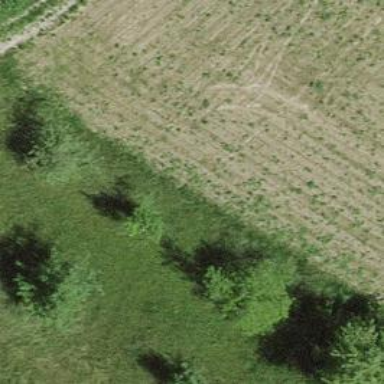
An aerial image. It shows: Agricultural area with broadleaved deciduous trees.